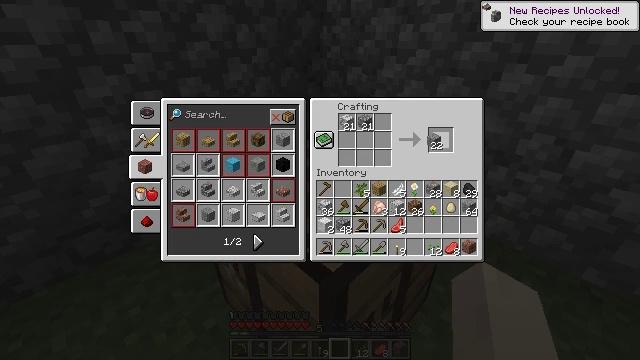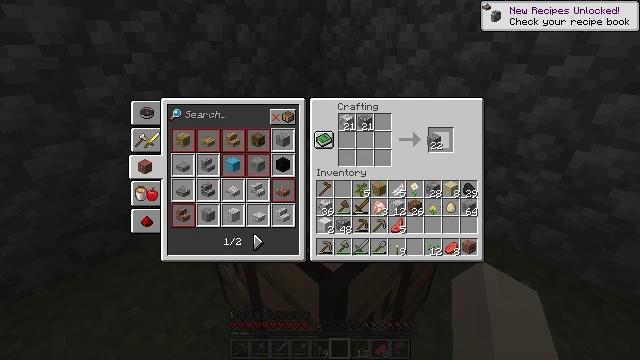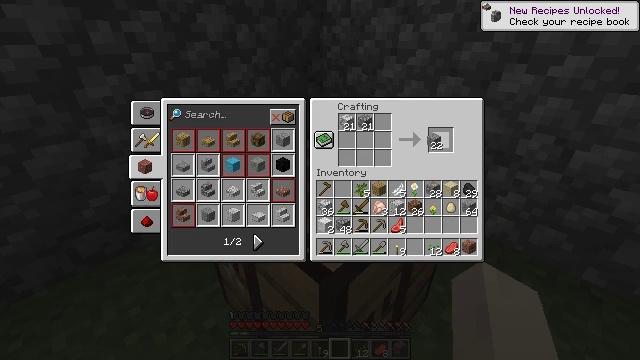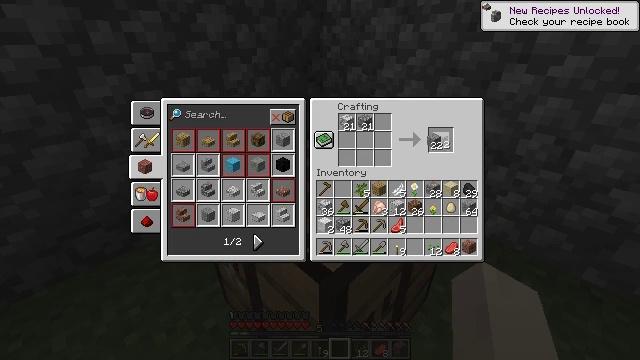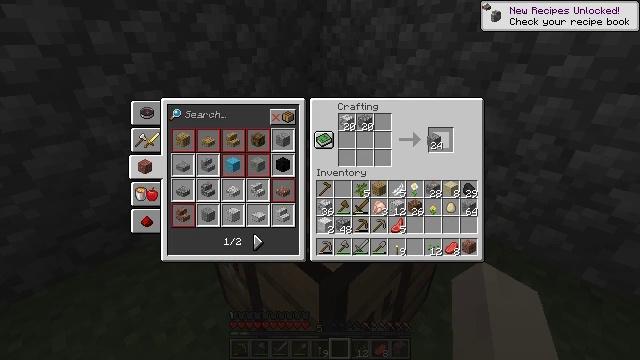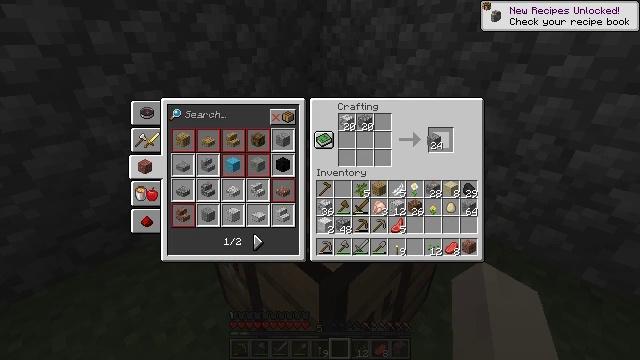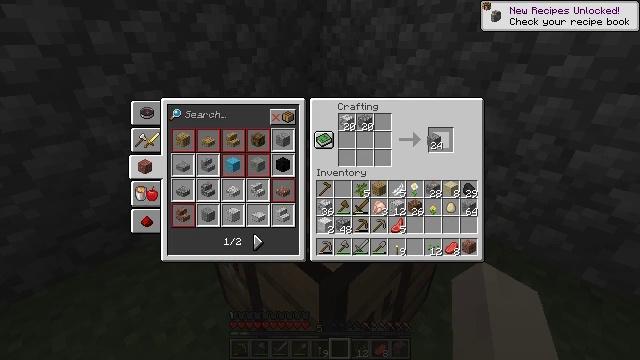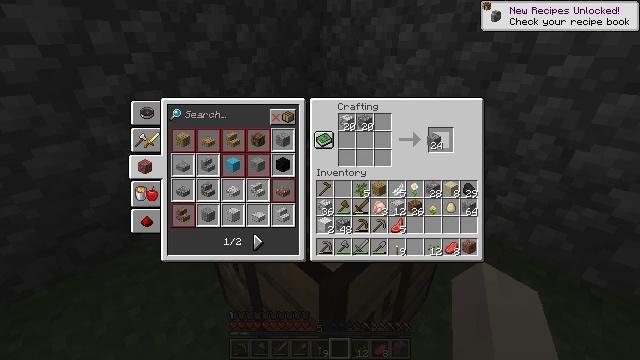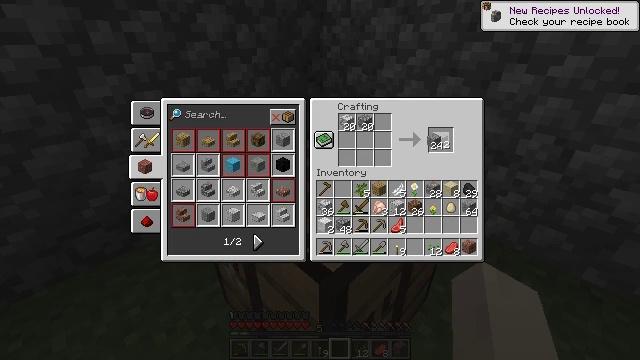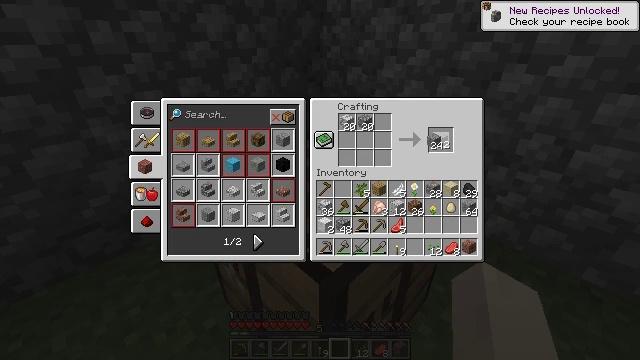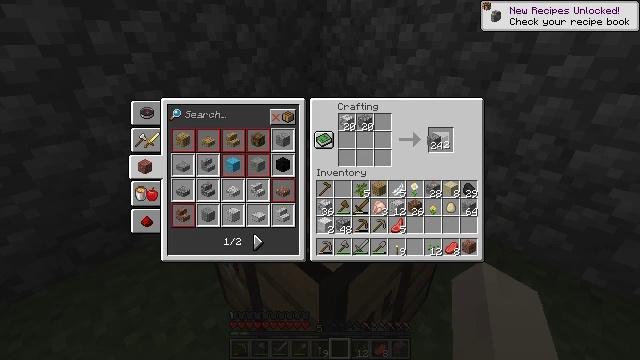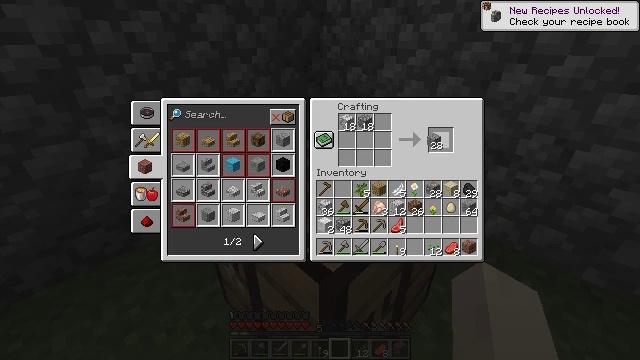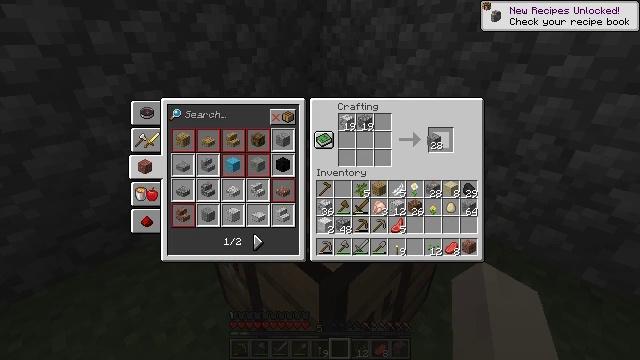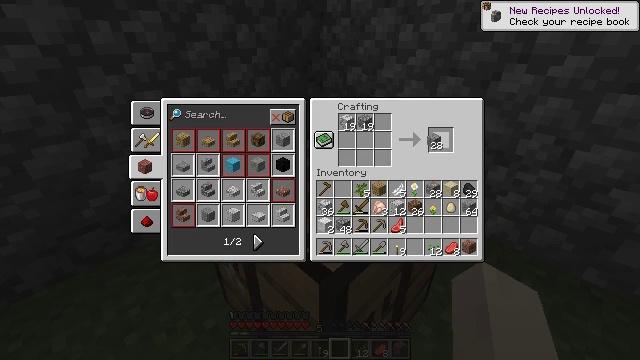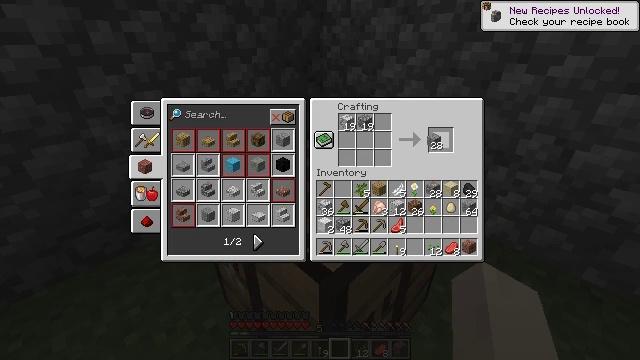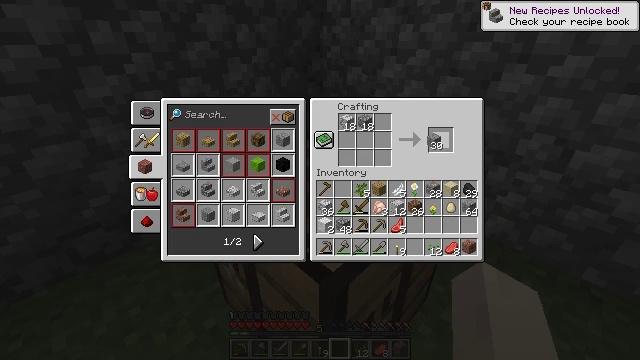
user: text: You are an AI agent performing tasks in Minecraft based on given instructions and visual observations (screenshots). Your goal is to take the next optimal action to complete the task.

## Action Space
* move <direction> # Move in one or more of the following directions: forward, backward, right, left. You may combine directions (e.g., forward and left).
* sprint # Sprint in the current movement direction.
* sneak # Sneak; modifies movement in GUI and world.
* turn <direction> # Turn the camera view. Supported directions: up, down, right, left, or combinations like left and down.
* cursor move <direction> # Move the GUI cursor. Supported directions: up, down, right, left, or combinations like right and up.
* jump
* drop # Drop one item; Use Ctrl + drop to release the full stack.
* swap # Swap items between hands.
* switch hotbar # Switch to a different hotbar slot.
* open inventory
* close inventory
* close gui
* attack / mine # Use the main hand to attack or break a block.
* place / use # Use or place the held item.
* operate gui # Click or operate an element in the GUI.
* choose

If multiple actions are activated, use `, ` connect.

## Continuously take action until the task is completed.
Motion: motion action
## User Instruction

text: Craft andesite.
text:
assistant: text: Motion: operate gui
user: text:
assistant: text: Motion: operate gui
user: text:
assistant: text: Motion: operate gui
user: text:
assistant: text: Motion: no_op
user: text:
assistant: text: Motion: operate gui
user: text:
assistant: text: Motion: operate gui
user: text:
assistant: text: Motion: no_op
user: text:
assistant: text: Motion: operate gui
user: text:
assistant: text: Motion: operate gui
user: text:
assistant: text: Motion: operate gui
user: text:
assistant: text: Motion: no_op
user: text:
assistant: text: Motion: operate gui
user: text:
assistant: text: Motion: operate gui
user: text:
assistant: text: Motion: operate gui
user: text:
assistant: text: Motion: no_op
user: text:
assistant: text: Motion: operate gui
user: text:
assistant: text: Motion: operate gui
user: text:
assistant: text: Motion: operate gui
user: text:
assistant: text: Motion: no_op
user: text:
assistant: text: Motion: operate gui
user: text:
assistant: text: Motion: operate gui
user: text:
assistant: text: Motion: operate gui
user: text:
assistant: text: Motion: no_op
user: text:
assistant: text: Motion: operate gui
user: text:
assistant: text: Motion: operate gui
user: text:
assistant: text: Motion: operate gui
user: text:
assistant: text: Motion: no_op
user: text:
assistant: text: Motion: operate gui
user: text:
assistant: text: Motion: operate gui
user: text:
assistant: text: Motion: operate gui